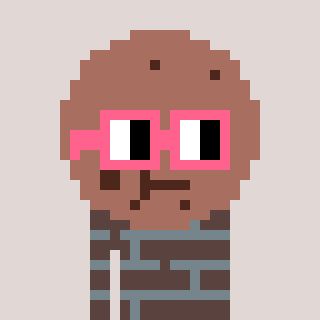
a pixel art character with square pink glasses, a cookie-shaped head and a darkbrown-colored body on a warm background